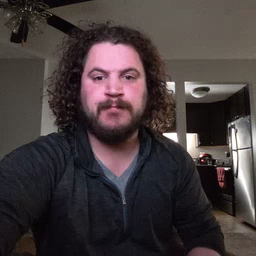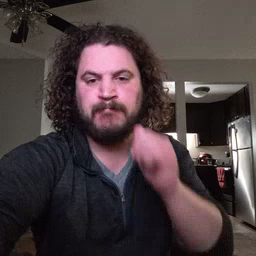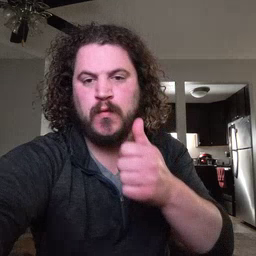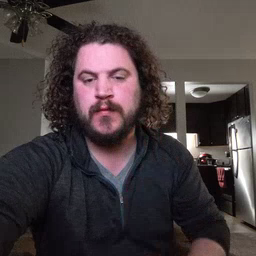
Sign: tomorrow